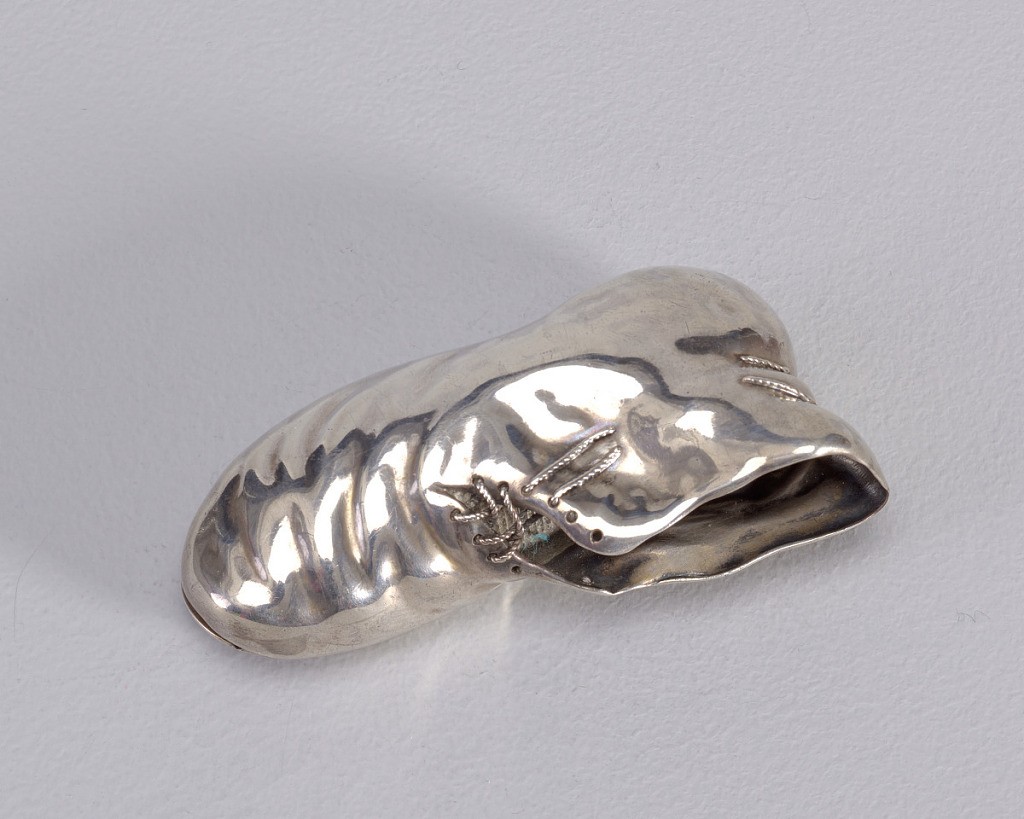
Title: Worn Shoe Sole
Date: late 19th century
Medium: Silver, glass
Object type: Matchsafe
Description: In the shape of an old shoe, with leather collapsed and folded, featuring a sole and heel with red glass beads along perimeter to simulate raised nail heads, parts of sole and heal also appear worn away. Sole flips open to reveal match compartment. Striker set inside shoe, beneath laces on reverse side.